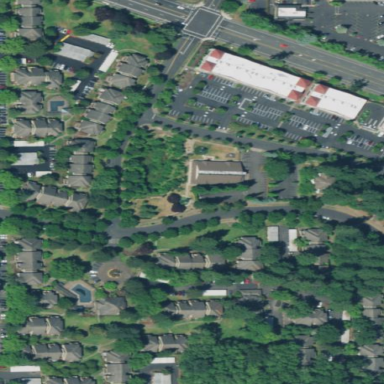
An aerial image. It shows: Residential area with apartments.